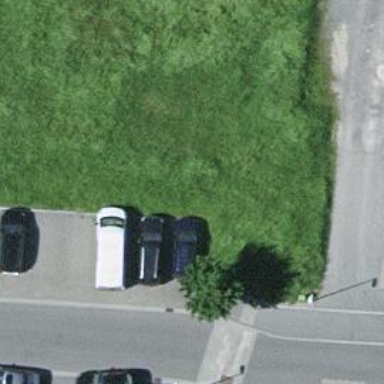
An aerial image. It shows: Charging station.